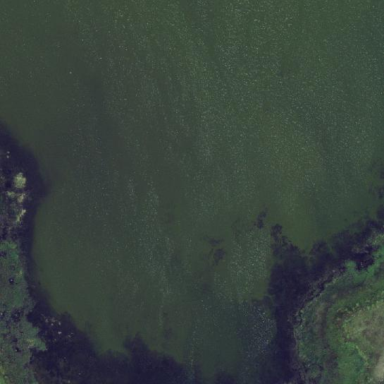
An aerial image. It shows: Lake with natural water.